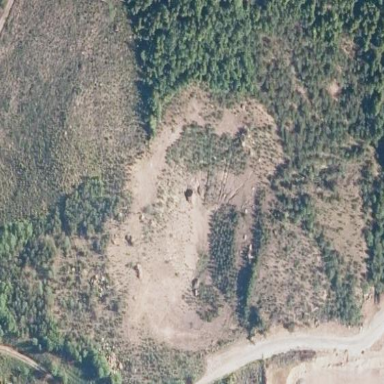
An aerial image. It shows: Quarry area.